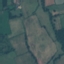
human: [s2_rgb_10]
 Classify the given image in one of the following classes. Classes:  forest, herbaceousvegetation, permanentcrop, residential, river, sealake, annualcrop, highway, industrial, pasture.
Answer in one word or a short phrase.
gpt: Pasture